Question: I am trying to train a model that predicts two classes 1 and 0.
I am using a balanced dataset for train and the input of the classifier is a pretrained embeddings with shape (466,1024).
The problem is that my model can only predict class 0.
I have an auc 0.5 and not changing accuracy.
I tried to change the optimizer/ Learning rate/ the loss/ Number of units in layers and activation function but I am still having the same issue.
I am using this classifier:
'''
model = tf.keras.models.Sequential([
Dense(n_input, input_shape = (n_input,), activation = elu), # Input layer
Dense(n_hidden1, activation = elu), # hidden layer 1
Dropout(dropout_prob),
Dense(n_hidden2, activation = elu), # hidden layer 2
Dropout(dropout_prob),
Dense(n_hidden3, activation = elu), # hidden layer 3
Dropout(dropout_prob),
Dense(n_output, activation = "sigmoid") # Output layer
])
'''
model summary:
'''
Model: "sequential_2"
_________________________________________________________________
Layer (type) Output Shape Param #
=================================================================
dense_14 (Dense) (None, 1024) <PHONE>
_________________________________________________________________
dense_15 (Dense) (None, 1024) <PHONE>
_________________________________________________________________
dropout_9 (Dropout) (None, 1024) 0
_________________________________________________________________
dense_16 (Dense) (None, 800) 820000
_________________________________________________________________
dropout_10 (Dropout) (None, 800) 0
_________________________________________________________________
dense_17 (Dense) (None, 400) 320400
_________________________________________________________________
dropout_11 (Dropout) (None, 400) 0
_________________________________________________________________
dense_18 (Dense) (None, 1) 401
=================================================================
Total params: 3,240,001
Trainable params: 3,240,001
Non-trainable params: 0
'''
And for the training and validation
'''
bce_loss = tf.keras.losses.BinaryCrossentropy()
accuracy = tf.keras.metrics.BinaryAccuracy()
optimizer = tf.optimizers.Adam(learning_rate = 0.001)
model.fit(embeddings_train, np.array(y_train),
validation_data=(embeddings_test, np.array(y_test)), epochs=300)
'''
and this is the history of the training
'''
Epoch 1/300
15/15 [==============================] - 0s 18ms/step - loss: 0.8819 - binary_accuracy: 0.4657 - val_loss: 0.5634 - val_binary_accuracy: 0.7699
Epoch 2/300
15/15 [==============================] - 0s 12ms/step - loss: 0.7407 - binary_accuracy: 0.4657 - val_loss: 0.6985 - val_binary_accuracy: 0.2301
Epoch 3/300
15/15 [==============================] - 0s 12ms/step - loss: 0.7156 - binary_accuracy: 0.4700 - val_loss: 0.6065 - val_binary_accuracy: 0.7699
Epoch 4/300
15/15 [==============================] - 0s 12ms/step - loss: 0.6995 - binary_accuracy: 0.5043 - val_loss: 0.8415 - val_binary_accuracy: 0.2301
Epoch 5/300
15/15 [==============================] - 0s 12ms/step - loss: 0.6960 - binary_accuracy: 0.5043 - val_loss: 0.8285 - val_binary_accuracy: 0.2301
Epoch 6/300
15/15 [==============================] - 0s 12ms/step - loss: 0.6600 - binary_accuracy: 0.5687 - val_loss: 0.7431 - val_binary_accuracy: 0.2301
Epoch 7/300
15/15 [==============================] - 0s 12ms/step - loss: 0.6825 - binary_accuracy: 0.5300 - val_loss: 0.5497 - val_binary_accuracy: 0.8110
Epoch 8/300
15/15 [==============================] - 0s 12ms/step - loss: 0.6625 - binary_accuracy: 0.5901 - val_loss: 0.5609 - val_binary_accuracy: 0.8137
Epoch 9/300
15/15 [==============================] - 0s 12ms/step - loss: 0.5959 - binary_accuracy: 0.6459 - val_loss: 0.5328 - val_binary_accuracy: 0.8082
Epoch 10/300
15/15 [==============================] - 0s 12ms/step - loss: 0.6123 - binary_accuracy: 0.6416 - val_loss: 0.4928 - val_binary_accuracy: 0.8110
Epoch 11/300
15/15 [==============================] - 0s 12ms/step - loss: 0.6222 - binary_accuracy: 0.5966 - val_loss: 0.5483 - val_binary_accuracy: 0.8055
Epoch 12/300
15/15 [==============================] - 0s 12ms/step - loss: 0.6850 - binary_accuracy: 0.6137 - val_loss: 0.6373 - val_binary_accuracy: 0.8027
Epoch 13/300
15/15 [==============================] - 0s 12ms/step - loss: 0.6078 - binary_accuracy: 0.6717 - val_loss: 0.4625 - val_binary_accuracy: 0.8110
Epoch 14/300
15/15 [==============================] - 0s 11ms/step - loss: 0.6453 - binary_accuracy: 0.5837 - val_loss: 0.6565 - val_binary_accuracy: 0.6795
Epoch 15/300
15/15 [==============================] - 0s 11ms/step - loss: 0.5891 - binary_accuracy: 0.6524 - val_loss: 0.5181 - val_binary_accuracy: 0.8137
Epoch 16/300
15/15 [==============================] - 0s 12ms/step - loss: 0.5548 - binary_accuracy: 0.6867 - val_loss: 0.4467 - val_binary_accuracy: 0.8164
Epoch 17/300
15/15 [==============================] - 0s 12ms/step - loss: 0.5540 - binary_accuracy: 0.6888 - val_loss: 0.7391 - val_binary_accuracy: 0.3014
Epoch 18/300
15/15 [==============================] - 0s 12ms/step - loss: 0.5437 - binary_accuracy: 0.7382 - val_loss: 0.5215 - val_binary_accuracy: 0.8164
Epoch 19/300
15/15 [==============================] - 0s 12ms/step - loss: 0.5772 - binary_accuracy: 0.7082 - val_loss: 0.5882 - val_binary_accuracy: 0.7863
Epoch 20/300
15/15 [==============================] - 0s 11ms/step - loss: 0.5670 - binary_accuracy: 0.7232 - val_loss: 0.4696 - val_binary_accuracy: 0.8137
Epoch 21/300
15/15 [==============================] - 0s 12ms/step - loss: 0.5664 - binary_accuracy: 0.6953 - val_loss: 0.4637 - val_binary_accuracy: 0.8110
Epoch 22/300
15/15 [==============================] - 0s 12ms/step - loss: 0.5300 - binary_accuracy: 0.7103 - val_loss: 0.9387 - val_binary_accuracy: 0.2712
Epoch 23/300
15/15 [==============================] - 0s 12ms/step - loss: 0.5733 - binary_accuracy: 0.6631 - val_loss: 0.7253 - val_binary_accuracy: 0.3178
Epoch 24/300
15/15 [==============================] - 0s 12ms/step - loss: 0.5222 - binary_accuracy: 0.7339 - val_loss: 0.4540 - val_binary_accuracy: 0.8110
Epoch 25/300
15/15 [==============================] - 0s 12ms/step - loss: 0.4770 - binary_accuracy: 0.7854 - val_loss: 0.4343 - val_binary_accuracy: 0.8137
Epoch 26/300
15/15 [==============================] - 0s 12ms/step - loss: 0.6285 - binary_accuracy: 0.6502 - val_loss: 0.6575 - val_binary_accuracy: 0.6849
Epoch 27/300
15/15 [==============================] - 0s 12ms/step - loss: 0.5458 - binary_accuracy: 0.7425 - val_loss: 0.5516 - val_binary_accuracy: 0.7781
Epoch 28/300
15/15 [==============================] - 0s 12ms/step - loss: 0.4916 - binary_accuracy: 0.7339 - val_loss: 0.4976 - val_binary_accuracy: 0.8274
Epoch 29/300
15/15 [==============================] - 0s 12ms/step - loss: 0.4897 - binary_accuracy: 0.7575 - val_loss: 0.5883 - val_binary_accuracy: 0.7671
Epoch 30/300
15/15 [==============================] - 0s 12ms/step - loss: 0.4722 - binary_accuracy: 0.7961 - val_loss: 0.6962 - val_binary_accuracy: 0.6575
Epoch 31/300
15/15 [==============================] - 0s 12ms/step - loss: 0.5001 - binary_accuracy: 0.7361 - val_loss: 0.4427 - val_binary_accuracy: 0.8164
Epoch 32/300
15/15 [==============================] - 0s 12ms/step - loss: 0.5273 - binary_accuracy: 0.7210 - val_loss: 0.5754 - val_binary_accuracy: 0.7836
Epoch 33/300
15/15 [==============================] - 0s 12ms/step - loss: 0.5391 - binary_accuracy: 0.7124 - val_loss: 0.5743 - val_binary_accuracy: 0.8000
Epoch 34/300
15/15 [==============================] - 0s 12ms/step - loss: 0.5869 - binary_accuracy: 0.7253 - val_loss: 0.4628 - val_binary_accuracy: 0.8137
Epoch 35/300
15/15 [==============================] - 0s 12ms/step - loss: 0.5848 - binary_accuracy: 0.6459 - val_loss: 0.5605 - val_binary_accuracy: 0.8164
Epoch 36/300
15/15 [==============================] - 0s 12ms/step - loss: 0.5117 - binary_accuracy: 0.7489 - val_loss: 0.4373 - val_binary_accuracy: 0.8164
Epoch 37/300
15/15 [==============================] - 0s 12ms/step - loss: 0.4901 - binary_accuracy: 0.8112 - val_loss: 0.4458 - val_binary_accuracy: 0.8247
Epoch 38/300
15/15 [==============================] - 0s 12ms/step - loss: 0.4542 - binary_accuracy: 0.8155 - val_loss: 0.6725 - val_binary_accuracy: 0.7068
Epoch 39/300
15/15 [==============================] - 0s 12ms/step - loss: 0.4584 - binary_accuracy: 0.8026 - val_loss: 0.5492 - val_binary_accuracy: 0.7808
Epoch 40/300
15/15 [==============================] - 0s 12ms/step - loss: 0.4387 - binary_accuracy: 0.8240 - val_loss: 0.4297 - val_binary_accuracy: 0.8192
Epoch 41/300
15/15 [==============================] - 0s 12ms/step - loss: 0.4361 - binary_accuracy: 0.7961 - val_loss: 0.7132 - val_binary_accuracy: 0.6822
Epoch 42/300
15/15 [==============================] - 0s 12ms/step - loss: 0.4312 - binary_accuracy: 0.8283 - val_loss: 0.4252 - val_binary_accuracy: 0.8247
Epoch 43/300
15/15 [==============================] - 0s 12ms/step - loss: 0.5493 - binary_accuracy: 0.7103 - val_loss: 0.5322 - val_binary_accuracy: 0.8192
Epoch 44/300
15/15 [==============================] - 0s 12ms/step - loss: 0.6070 - binary_accuracy: 0.6695 - val_loss: 0.4435 - val_binary_accuracy: 0.8219
Epoch 45/300
15/15 [==============================] - 0s 12ms/step - loss: 0.4556 - binary_accuracy: 0.8047 - val_loss: 0.5101 - val_binary_accuracy: 0.8219
Epoch 46/300
15/15 [==============================] - 0s 12ms/step - loss: 0.5358 - binary_accuracy: 0.7554 - val_loss: 0.4601 - val_binary_accuracy: 0.8329
Epoch 47/300
15/15 [==============================] - 0s 12ms/step - loss: 0.4053 - binary_accuracy: 0.8391 - val_loss: 0.8246 - val_binary_accuracy: 0.6356
Epoch 48/300
15/15 [==============================] - 0s 12ms/step - loss: 0.4564 - binary_accuracy: 0.7897 - val_loss: 0.4349 - val_binary_accuracy: 0.8192
Epoch 49/300
15/15 [==============================] - 0s 12ms/step - loss: 0.4999 - binary_accuracy: 0.7532 - val_loss: 0.9320 - val_binary_accuracy: 0.3507
Epoch 50/300
15/15 [==============================] - 0s 12ms/step - loss: 0.5715 - binary_accuracy: 0.6910 - val_loss: 0.5226 - val_binary_accuracy: 0.8164
Epoch 51/300
15/15 [==============================] - 0s 12ms/step - loss: 0.5390 - binary_accuracy: 0.7103 - val_loss: 0.5946 - val_binary_accuracy: 0.7589
Epoch 52/300
15/15 [==============================] - 0s 12ms/step - loss: 0.4583 - binary_accuracy: 0.7811 - val_loss: 0.4642 - val_binary_accuracy: 0.8301
Epoch 53/300
15/15 [==============================] - 0s 12ms/step - loss: 0.4385 - binary_accuracy: 0.8262 - val_loss: 0.4273 - val_binary_accuracy: 0.8274
Epoch 54/300
15/15 [==============================] - 0s 11ms/step - loss: 0.4468 - binary_accuracy: 0.8090 - val_loss: 0.4227 - val_binary_accuracy: 0.8247
Epoch 55/300
15/15 [==============================] - 0s 12ms/step - loss: 0.4794 - binary_accuracy: 0.7768 - val_loss: 0.5298 - val_binary_accuracy: 0.8274
Epoch 56/300
15/15 [==============================] - 0s 12ms/step - loss: 0.4287 - binary_accuracy: 0.8369 - val_loss: 0.4394 - val_binary_accuracy: 0.8274
Epoch 57/300
15/15 [==============================] - 0s 12ms/step - loss: 0.4631 - binary_accuracy: 0.7682 - val_loss: 0.6234 - val_binary_accuracy: 0.7288
Epoch 58/300
15/15 [==============================] - 0s 12ms/step - loss: 0.4495 - binary_accuracy: 0.8112 - val_loss: 0.4525 - val_binary_accuracy: 0.8384
Epoch 59/300
15/15 [==============================] - 0s 12ms/step - loss: 0.4026 - binary_accuracy: 0.8391 - val_loss: 0.6229 - val_binary_accuracy: 0.7452
Epoch 60/300
15/15 [==============================] - 0s 12ms/step - loss: 0.4011 - binary_accuracy: 0.8369 - val_loss: 0.4382 - val_binary_accuracy: 0.8274
Epoch 61/300
15/15 [==============================] - 0s 12ms/step - loss: 0.4482 - binary_accuracy: 0.7811 - val_loss: 0.4247 - val_binary_accuracy: 0.8301
Epoch 62/300
15/15 [==============================] - 0s 12ms/step - loss: 0.4543 - binary_accuracy: 0.7876 - val_loss: 0.4216 - val_binary_accuracy: 0.8301
Epoch 63/300
15/15 [==============================] - 0s 12ms/step - loss: 0.4149 - binary_accuracy: 0.8240 - val_loss: 0.4449 - val_binary_accuracy: 0.8356
Epoch 64/300
15/15 [==============================] - 0s 12ms/step - loss: 0.4314 - binary_accuracy: 0.8004 - val_loss: 0.6862 - val_binary_accuracy: 0.6822
Epoch 65/300
15/15 [==============================] - 0s 11ms/step - loss: 0.4343 - binary_accuracy: 0.8197 - val_loss: 0.4688 - val_binary_accuracy: 0.8329
Epoch 66/300
15/15 [==============================] - 0s 12ms/step - loss: 0.3882 - binary_accuracy: 0.8326 - val_loss: 0.9579 - val_binary_accuracy: 0.3616
Epoch 67/300
15/15 [==============================] - 0s 12ms/step - loss: 0.4689 - binary_accuracy: 0.7876 - val_loss: 0.4199 - val_binary_accuracy: 0.8301
Epoch 68/300
15/15 [==============================] - 0s 13ms/step - loss: 0.4261 - binary_accuracy: 0.8197 - val_loss: 0.4541 - val_binary_accuracy: 0.8356
Epoch 69/300
15/15 [==============================] - 0s 12ms/step - loss: 0.5395 - binary_accuracy: 0.7318 - val_loss: 0.4623 - val_binary_accuracy: 0.8219
Epoch 70/300
15/15 [==============================] - 0s 12ms/step - loss: 0.4715 - binary_accuracy: 0.8219 - val_loss: 0.5407 - val_binary_accuracy: 0.7836
Epoch 71/300
15/15 [==============================] - 0s 12ms/step - loss: 0.4223 - binary_accuracy: 0.8133 - val_loss: 0.4479 - val_binary_accuracy: 0.8247
Epoch 72/300
15/15 [==============================] - 0s 12ms/step - loss: 0.4519 - binary_accuracy: 0.8004 - val_loss: 0.5923 - val_binary_accuracy: 0.7589
Epoch 73/300
15/15 [==============================] - 0s 12ms/step - loss: 0.4383 - binary_accuracy: 0.7983 - val_loss: 0.5267 - val_binary_accuracy: 0.7890
Epoch 74/300
15/15 [==============================] - 0s 12ms/step - loss: 0.4701 - binary_accuracy: 0.7854 - val_loss: 0.5831 - val_binary_accuracy: 0.7644
Epoch 75/300
15/15 [==============================] - 0s 12ms/step - loss: 0.5001 - binary_accuracy: 0.7511 - val_loss: 0.6085 - val_binary_accuracy: 0.7397
Epoch 76/300
15/15 [==============================] - 0s 12ms/step - loss: 0.4607 - binary_accuracy: 0.8090 - val_loss: 0.6974 - val_binary_accuracy: 0.7014
Epoch 77/300
15/15 [==============================] - 0s 12ms/step - loss: 0.4493 - binary_accuracy: 0.8283 - val_loss: 0.4760 - val_binary_accuracy: 0.8356
Epoch 78/300
15/15 [==============================] - 0s 12ms/step - loss: 0.4071 - binary_accuracy: 0.8348 - val_loss: 0.6835 - val_binary_accuracy: 0.7233
Epoch 79/300
15/15 [==============================] - 0s 12ms/step - loss: 0.4785 - binary_accuracy: 0.7940 - val_loss: 0.4332 - val_binary_accuracy: 0.8274
Epoch 80/300
15/15 [==============================] - 0s 12ms/step - loss: 0.4130 - binary_accuracy: 0.8369 - val_loss: 0.5052 - val_binary_accuracy: 0.8110
Epoch 81/300
15/15 [==============================] - 0s 11ms/step - loss: 0.4021 - binary_accuracy: 0.8348 - val_loss: 0.4832 - val_binary_accuracy: 0.8301
Epoch 82/300
15/15 [==============================] - 0s 12ms/step - loss: 0.4400 - binary_accuracy: 0.8112 - val_loss: 0.5291 - val_binary_accuracy: 0.7945
Epoch 83/300
15/15 [==============================] - 0s 12ms/step - loss: 0.4275 - binary_accuracy: 0.8326 - val_loss: 0.5291 - val_binary_accuracy: 0.7890
Epoch 84/300
15/15 [==============================] - 0s 12ms/step - loss: 0.4009 - binary_accuracy: 0.8412 - val_loss: 0.4268 - val_binary_accuracy: 0.8301
Epoch 85/300
15/15 [==============================] - 0s 12ms/step - loss: 0.4073 - binary_accuracy: 0.8240 - val_loss: 0.4347 - val_binary_accuracy: 0.8356
Epoch 86/300
15/15 [==============================] - 0s 11ms/step - loss: 0.4035 - binary_accuracy: 0.8219 - val_loss: 0.4368 - val_binary_accuracy: 0.8274
Epoch 87/300
15/15 [==============================] - 0s 12ms/step - loss: 0.4531 - binary_accuracy: 0.8112 - val_loss: 0.6171 - val_binary_accuracy: 0.7370
Epoch 88/300
15/15 [==============================] - 0s 12ms/step - loss: 0.4331 - binary_accuracy: 0.8176 - val_loss: 0.4348 - val_binary_accuracy: 0.8356
Epoch 89/300
15/15 [==============================] - 0s 12ms/step - loss: 0.4153 - binary_accuracy: 0.8219 - val_loss: 0.4363 - val_binary_accuracy: 0.8356
Epoch 90/300
15/15 [==============================] - 0s 12ms/step - loss: 0.4107 - binary_accuracy: 0.8305 - val_loss: 0.4521 - val_binary_accuracy: 0.8329
Epoch 91/300
15/15 [==============================] - 0s 12ms/step - loss: 0.4703 - binary_accuracy: 0.7768 - val_loss: 0.5170 - val_binary_accuracy: 0.8082
Epoch 92/300
15/15 [==============================] - 0s 11ms/step - loss: 0.4098 - binary_accuracy: 0.8455 - val_loss: 0.4286 - val_binary_accuracy: 0.8301
Epoch 93/300
15/15 [==============================] - 0s 12ms/step - loss: 0.4631 - binary_accuracy: 0.7876 - val_loss: 0.4579 - val_binary_accuracy: 0.8384
Epoch 94/300
15/15 [==============================] - 0s 12ms/step - loss: 0.4668 - binary_accuracy: 0.7704 - val_loss: 0.4289 - val_binary_accuracy: 0.8274
Epoch 95/300
15/15 [==============================] - 0s 12ms/step - loss: 0.4109 - binary_accuracy: 0.8498 - val_loss: 0.4636 - val_binary_accuracy: 0.8384
Epoch 96/300
15/15 [==============================] - 0s 12ms/step - loss: 0.4211 - binary_accuracy: 0.8219 - val_loss: 0.7324 - val_binary_accuracy: 0.6603
Epoch 97/300
15/15 [==============================] - 0s 11ms/step - loss: 0.4477 - binary_accuracy: 0.7790 - val_loss: 0.4237 - val_binary_accuracy: 0.8247
Epoch 98/300
15/15 [==============================] - 0s 11ms/step - loss: 0.4167 - binary_accuracy: 0.8305 - val_loss: 0.4499 - val_binary_accuracy: 0.8329
Epoch 99/300
15/15 [==============================] - 0s 12ms/step - loss: 0.4005 - binary_accuracy: 0.8348 - val_loss: 0.6721 - val_binary_accuracy: 0.7068
Epoch 100/300
15/15 [==============================] - 0s 12ms/step - loss: 0.4581 - binary_accuracy: 0.7918 - val_loss: 0.6318 - val_binary_accuracy: 0.7178
<tensorflow.python.keras.callbacks.History at 0x7fc960249190>
'''
I am having predictions only with class 0.
'''
prediction = model.predict(embeddings_val)
prediction = np.argmax(prediction, axis=1)
testdata = np.argmax(y_val, axis=1)
from sklearn.metrics import confusion_matrix
CM = confusion_matrix(prediction, testdata)
'''
Test Accuracy: 1.0
AUC of the model and roc curve:

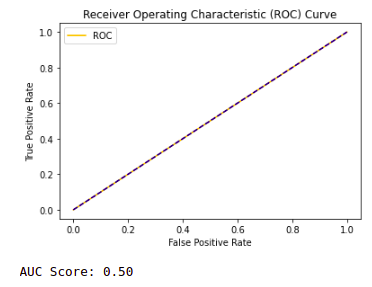
Answer: 'np.argmax' returns index of maximum element in array. If you have 1 element (Your model output is 1 for each sample), then it gives you 0.
You have 1 value, which if it is less than 0.5 you may interpret it to blong class 0 and if higher than 0.5, it belongs to class 1. You can do it by 'np.where' instead of argmax:
'''
#prediction = np.argmax(prediction, axis=1) #comment this line
prediction = np.where(prediction<0.5,0,1) #add this line
#testdata = np.argmax(y_val, axis=1) #comment this line
#testdata = np.where(y_val<0.5,0,1) #Probably y_val is currently categorized in 1 and 0, and adding this line instead of line above is useless
'''